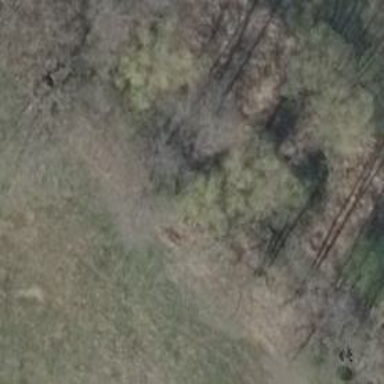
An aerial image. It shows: Row of trees in natural setting.